Question: I've created a 'Canvas' class which has an Array of multiple instances of 'CanvasEntity'. Each of these has a 'skin' property which is a reference to a previously created instance of 'BitmapData', representing some graphics that can be used.
The 'Canvas' runs through this list each frame to perform a render:
1. lock() the canvas
2. Clear the canvas using fillRect().
3. Loop through the aforementioned Array and use copyPixels() on each of the instances' skin properties.
4. unlock() the canvas.
This is all fine, but now I'm a bit unsure of the best way to approach rendering text in the same fashion.
Do I need to make a sprite sheet with all of my glyphs on it, just like I do for all the frames of any other object? Or is there a simpler way to create a piece of 'BitmapData' that will represent these?
Making a sprite sheets seems painful as there would need to be individual objects representing each glyph to be rendered.
So far I have this as a sprite sheet:

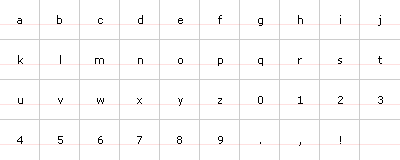
Answer: You don't need an individual object for every character. If you want a low-cost text display, have a single class that extends CanvasEntity and accepts a string in the constructor, copies relevant data from the spritesheet to the skin.